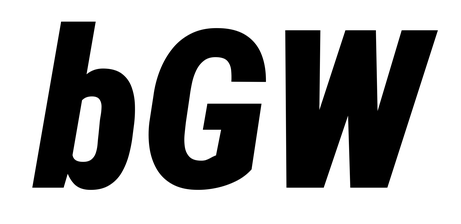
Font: Roboto-Italic_Condensed_Black_Italic